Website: walmart
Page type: billing-address
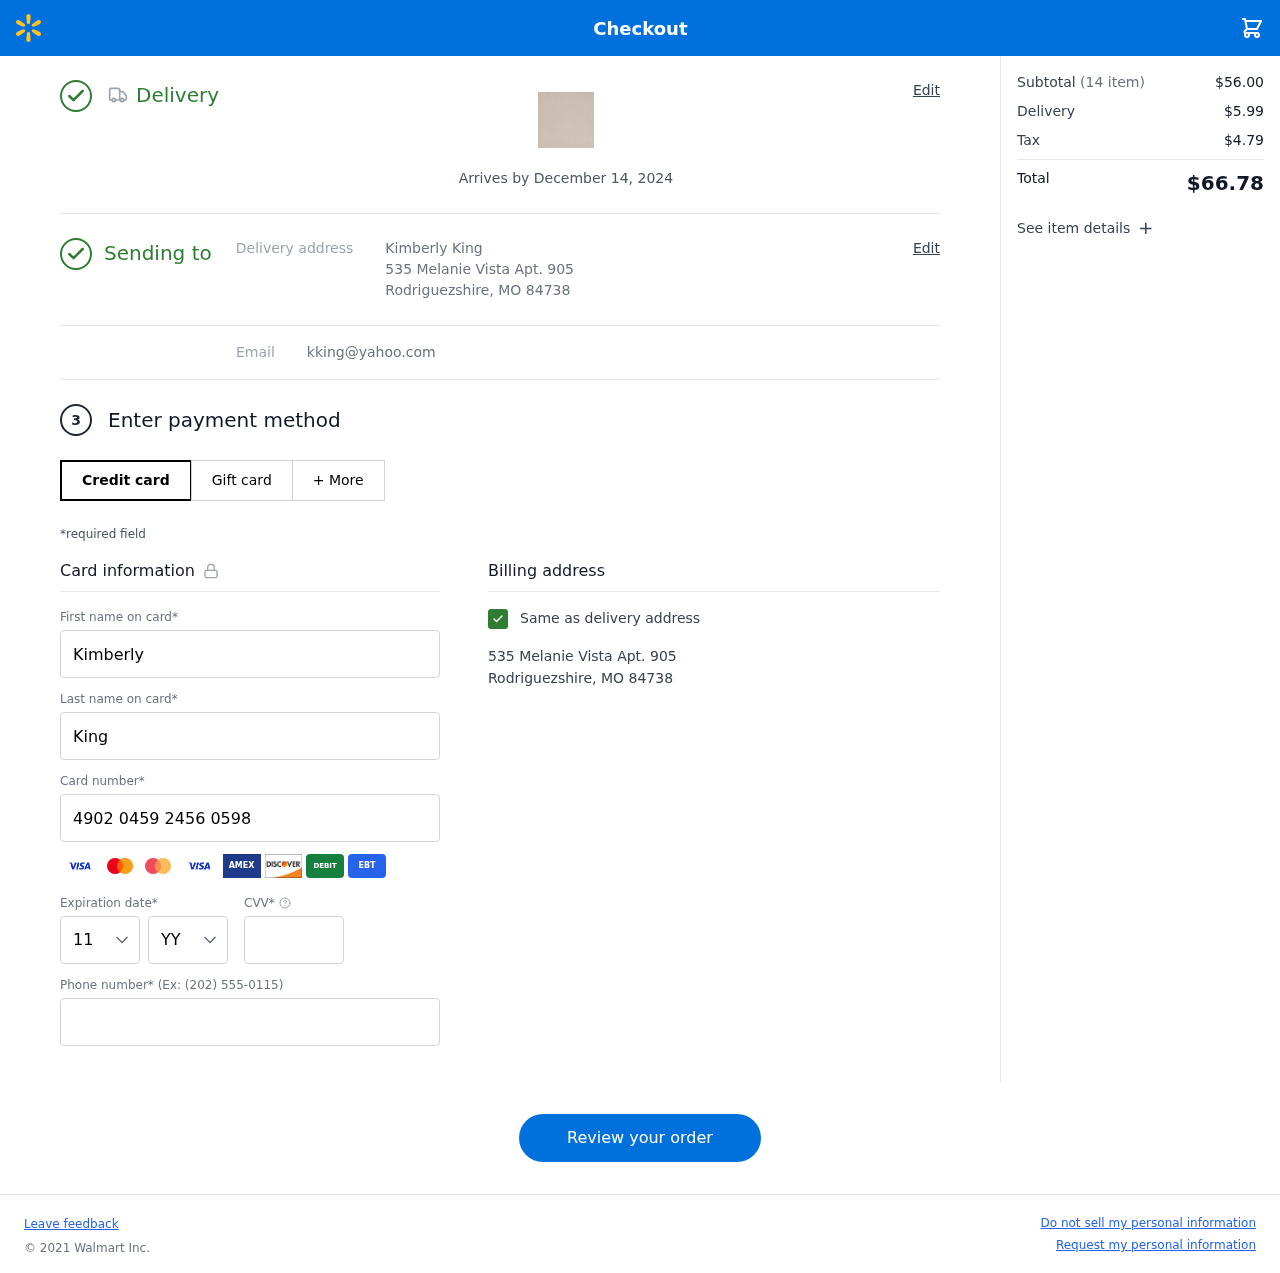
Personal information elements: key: PII_CARD_CVV
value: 003
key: PII_CARD_EXPIRY_MONTH
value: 11
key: PII_CARD_EXPIRY_YEAR
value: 30
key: PII_CARD_NUMBER
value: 4902 0459 2456 0598
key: PII_EMAIL
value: kking@yahoo.com
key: PII_FIRSTNAME
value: Kimberly
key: PII_FULLNAME
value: Kimberly King
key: PII_LASTNAME
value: King
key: PII_PHONE
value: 9944836878
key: PII_STREET
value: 535 Melanie Vista Apt. 905
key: PII_CITY_STATE_ZIP
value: Rodriguezshire, MO 84738
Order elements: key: ORDER_DELIVERY_DATE
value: Arrives by December 14, 2024
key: ORDER_NUM_ITEMS
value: (14 item)
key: ORDER_SUBTOTAL
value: $56.00
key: ORDER_SHIPPING_COST
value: $5.99
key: ORDER_TAX
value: $4.79
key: ORDER_TOTAL
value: $66.78